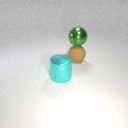
large brown rubber sphere to the right of large cyan metal cylinder